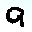
Label: 9